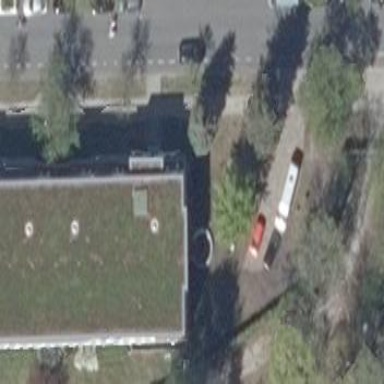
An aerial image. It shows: Hotel with flat grass roof.